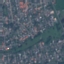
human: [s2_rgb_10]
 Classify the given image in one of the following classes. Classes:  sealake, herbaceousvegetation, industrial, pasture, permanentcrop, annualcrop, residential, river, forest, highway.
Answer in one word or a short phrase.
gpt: Residential